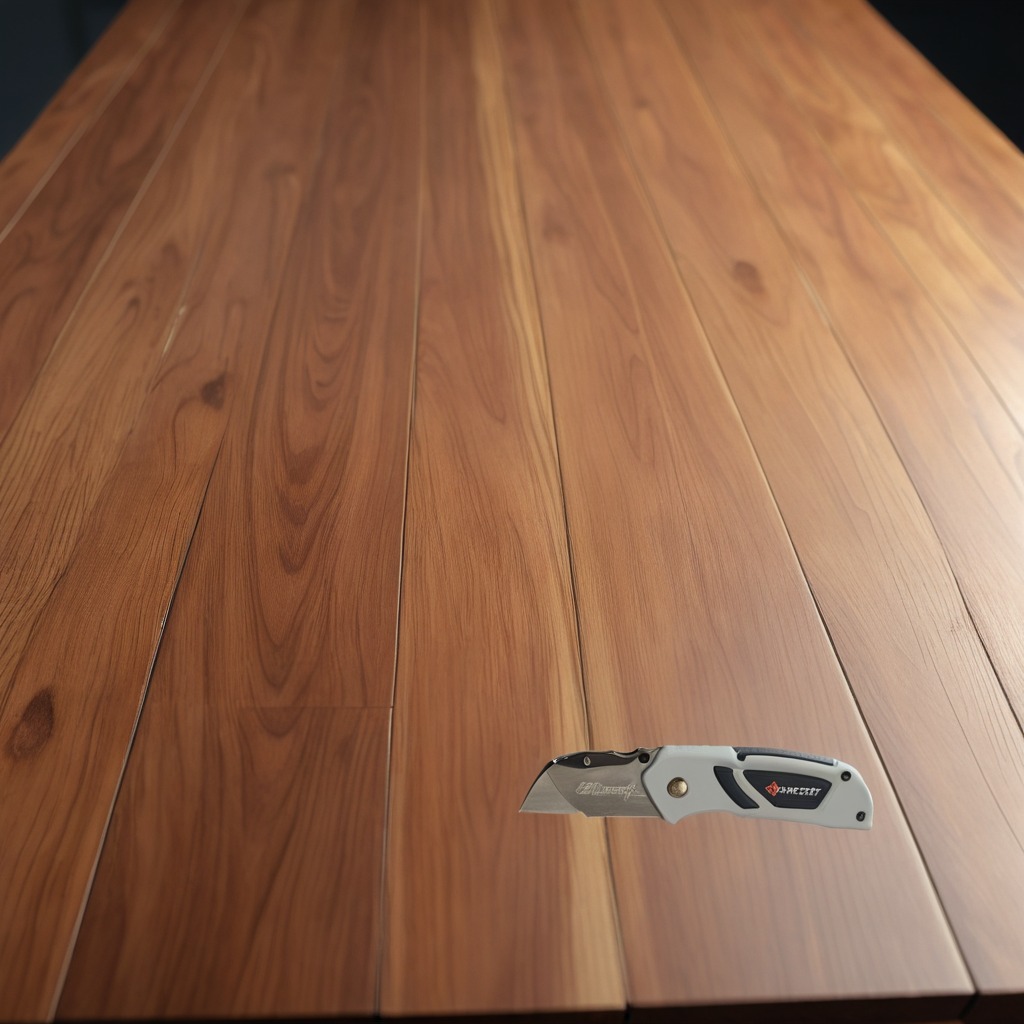
A utility knife lying on the wooden table.